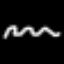
Label: squiggle